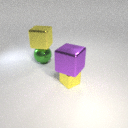
large green metal sphere to the left of small yellow metal cube